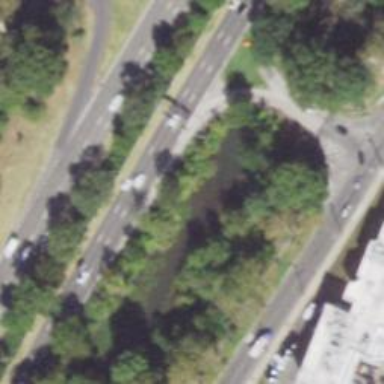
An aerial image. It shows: Motorway junction.